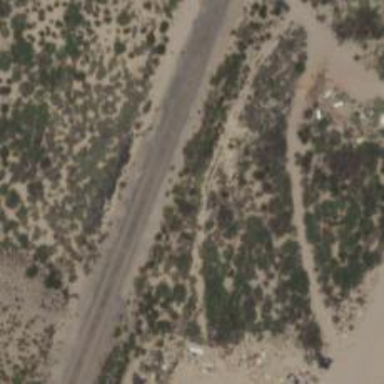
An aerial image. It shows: Track road along man-made cutline.